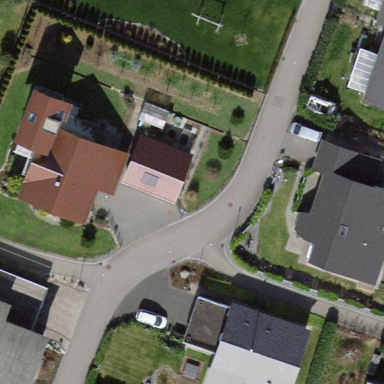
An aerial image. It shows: Detached building.